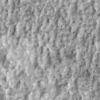
Label: not_dusty